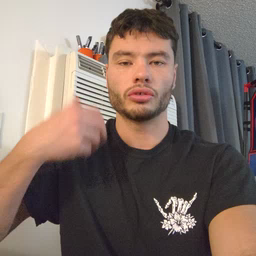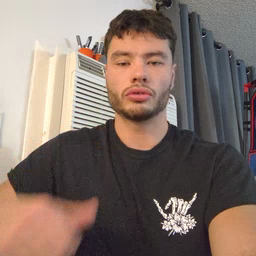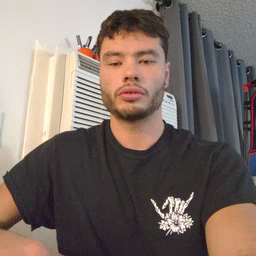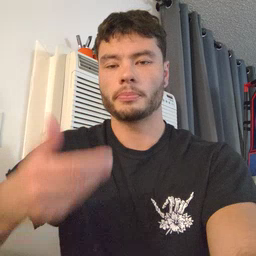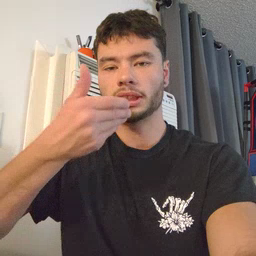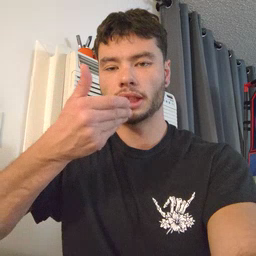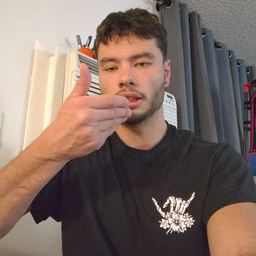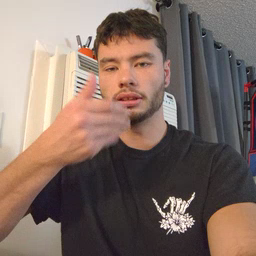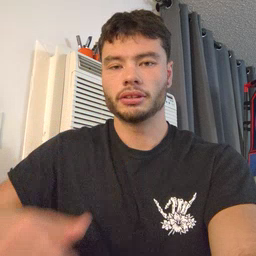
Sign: pizza